Field crop: maize
Growth stage: 2
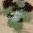
Species: chenopodium